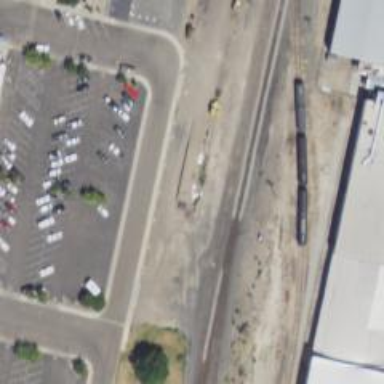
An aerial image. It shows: Railway siding for service.